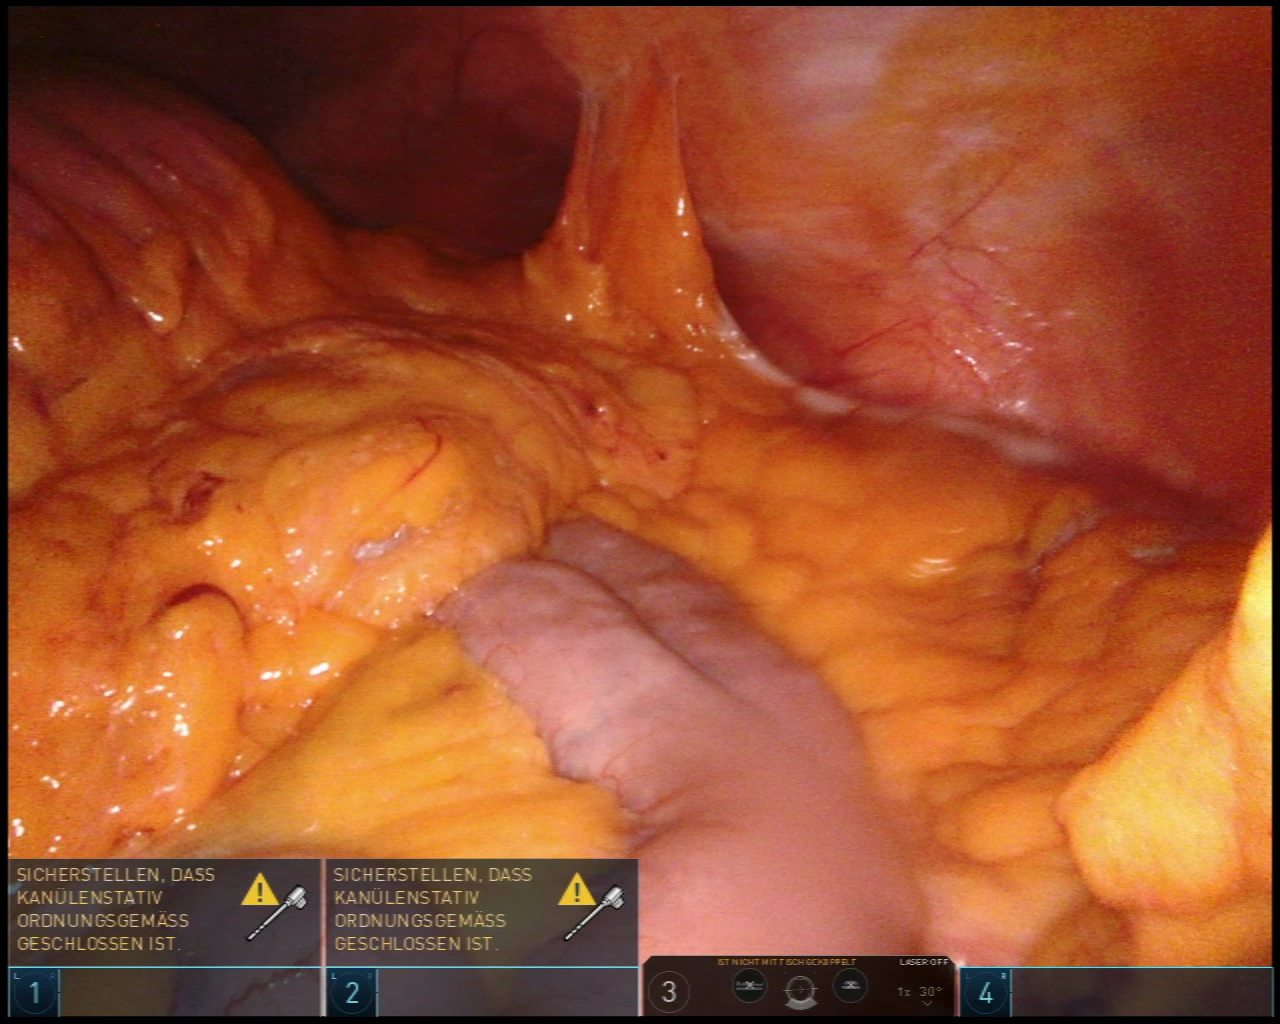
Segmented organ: stomach
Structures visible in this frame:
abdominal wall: yes
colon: yes
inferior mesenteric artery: no
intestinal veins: no
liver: no
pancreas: no
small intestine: yes
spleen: no
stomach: yes
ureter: no
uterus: no
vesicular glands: no